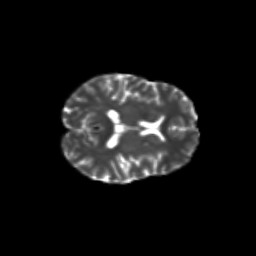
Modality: T2w
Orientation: axial
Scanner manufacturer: siemens
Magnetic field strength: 3 T
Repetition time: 9.2 s
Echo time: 0.084 s